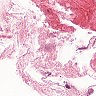
Metastatic tissue present: no